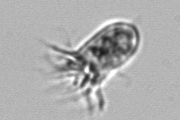
Label: Ciliophora